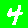
Digit: 4